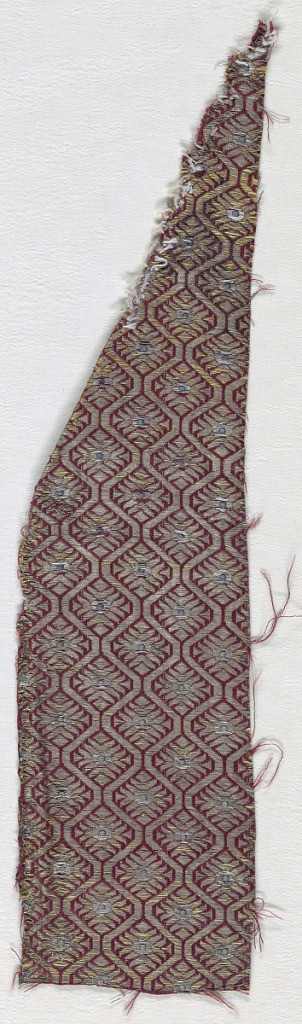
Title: Textile
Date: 19th century
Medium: silk, metal wrapped silk Technique: satin woven with supplementary wefts
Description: Gold diamond lattice containing blossom on red background